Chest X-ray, PA view. Patient: 87 years old, sex M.
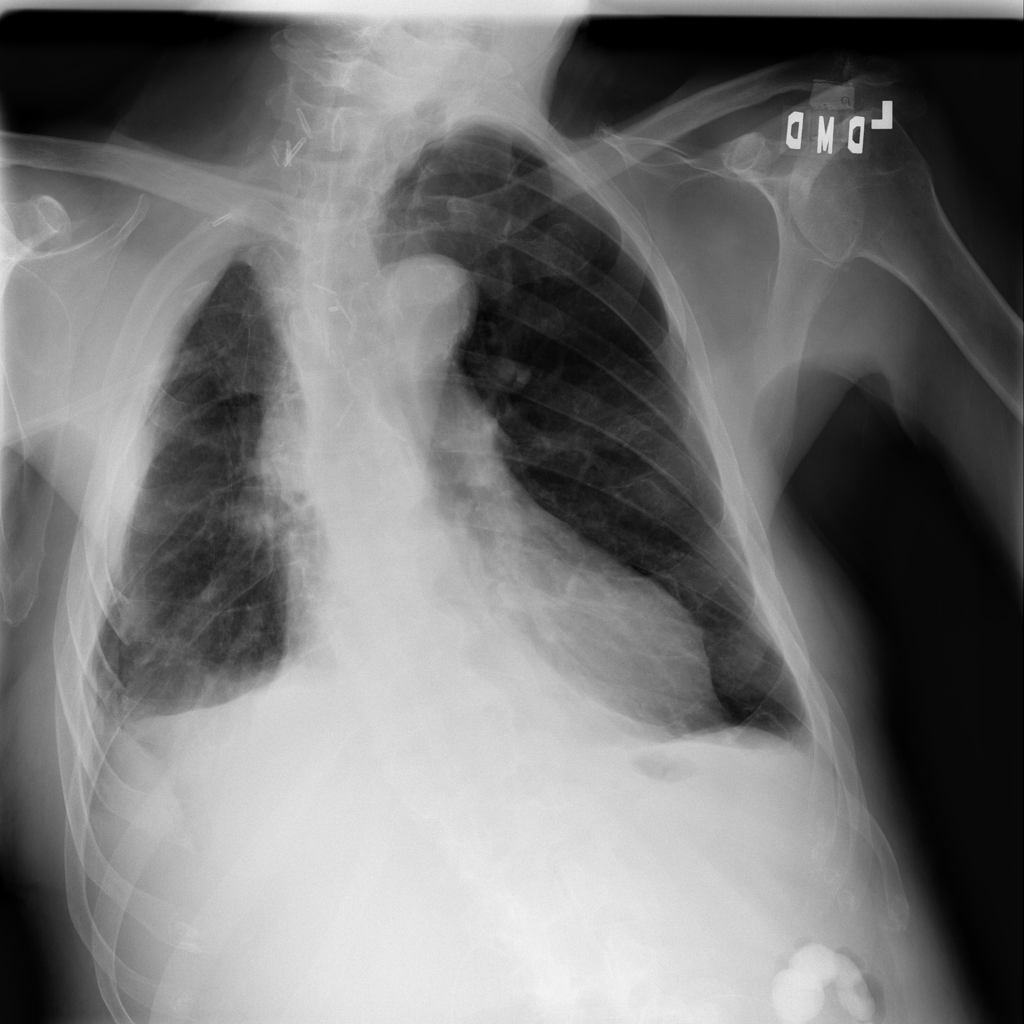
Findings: Effusion, Pleural_Thickening